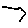
Label: hexagon